Interaction volume radius: 10 \u00c5
Interaction volume height: 10 \u00c5
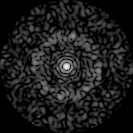
Disorder parameter: 0.8435